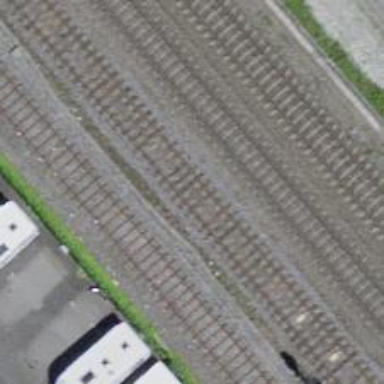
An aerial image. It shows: Single railway track with electrification through contact line.